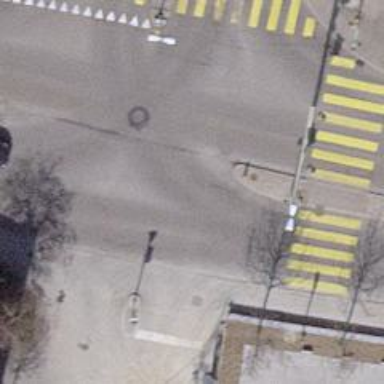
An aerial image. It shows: Road with traffic signals.